Question: When I click on header check box on the jqgrid, it is selecting only first two rows of the grid. Not sure what is happening. Multiselect property is set to true.
'''
Jquery library version is 1.4.2 and jqGrid version is 4.1.2
'''

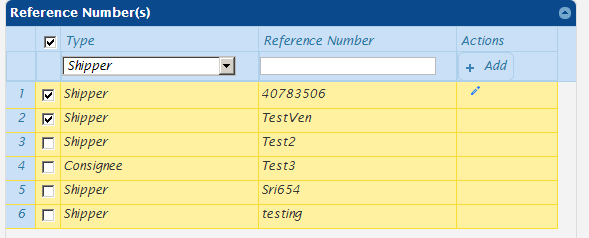
Answer: I suppose that you filled the grid with wrong ids. The problem is that jqGrid that every row of the grid (every '<tr>') have unique 'id' attribute. The input data of should contains 'id' information. On the other side if you would use data with then you can have effects like you described in your answer.
So I would recommend you to examine the values of 'id' attributes of '<tr>' elements of the grid. If you would see that the 'id' of the 3-d row for example is the same as the id of the first or the second row then it would explain the problem.
In any way I would strictly recommend you to include JavaScript code and some test data which should explain what you do. Guessing what you could do by showing the picture only is not really effective.